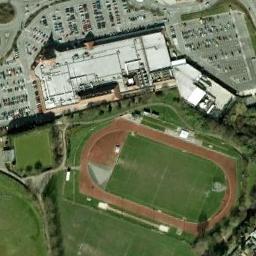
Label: ground_track_field